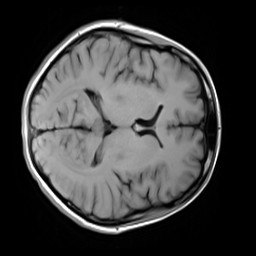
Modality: T1w
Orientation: axial
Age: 36
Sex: female
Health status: healthy
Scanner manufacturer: siemens
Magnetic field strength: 3 T
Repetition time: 4.1 s
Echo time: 0.0085 s